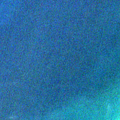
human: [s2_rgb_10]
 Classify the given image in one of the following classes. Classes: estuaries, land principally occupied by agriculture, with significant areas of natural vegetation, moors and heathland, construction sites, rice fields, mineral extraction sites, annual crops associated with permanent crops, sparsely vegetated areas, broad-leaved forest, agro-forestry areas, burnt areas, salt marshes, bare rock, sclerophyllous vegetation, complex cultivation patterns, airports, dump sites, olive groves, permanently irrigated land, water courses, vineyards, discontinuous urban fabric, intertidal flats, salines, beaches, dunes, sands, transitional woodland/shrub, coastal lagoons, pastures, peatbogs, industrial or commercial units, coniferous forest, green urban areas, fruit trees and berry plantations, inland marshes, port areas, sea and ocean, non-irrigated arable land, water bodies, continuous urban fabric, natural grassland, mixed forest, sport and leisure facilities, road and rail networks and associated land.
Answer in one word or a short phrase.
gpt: sea and ocean